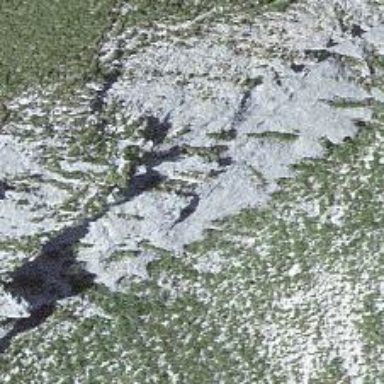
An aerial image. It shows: Cliff in nature.